Question: I want to leave some space among two buttons which is in div tag.I tried lot but still having problem.I created login div which has two buttons. login div is inside header div which I marked as 'h'.I want to leave some space among two buttons where I rounded in green.But now I drawn current displayed location in red color.
'''
.login{
margin:0;
padding:0px 10px 10px 0px;
text-align:right;
width:40%;
position:absolute;
right:0;
bottom:0;
}
.login button
{
padding:0px 10px 10px 0px;
}
'''
'''
<div class="header">
<div class="login">
<button class="add">login</button>
<button class="upload">Enquiry</button>
</div> <!--end of login div -->
</div> <!--end of header div -->
'''

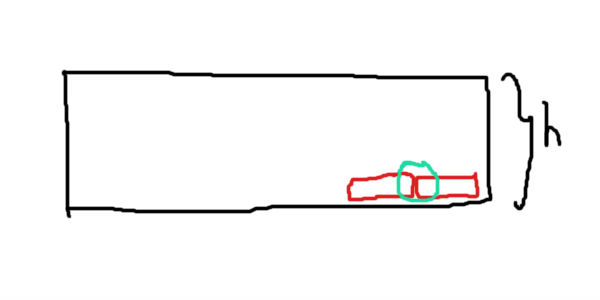
Answer: '''
.login{
margin:0;
padding:0px 10px 10px 0px;
text-align:right;
width:40%;
position:absolute;
right:0;
bottom:0;
}
.login button
{
padding:0px 10px 10px 0px;
margin-left: 10px;
}
'''
'''
<div class="header">
<div class="login">
<button class="add">login</button>
<button class="upload">Enquiry</button>
</div> <!--end of login div -->
</div> <!--end of header div -->
'''